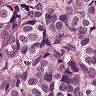
Metastatic tissue present: yes